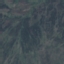
Land use / land cover: HerbaceousVegetation